Aerial crown-view tile of a tropical tree (Barro Colorado Island, Panama), acquired 20250414:
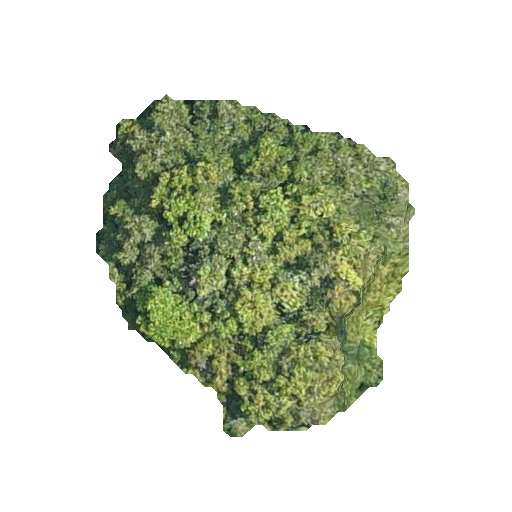
Species: Prioria copaifera
GBIF accepted scientific name: Prioria copaifera
Crown area: 114.478 m²